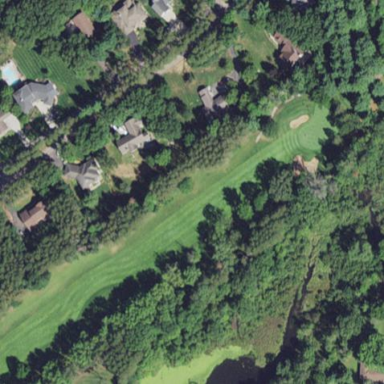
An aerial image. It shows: Grassy fairway on golf course.